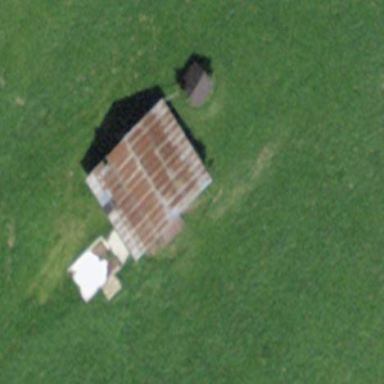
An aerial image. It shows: Cabin.